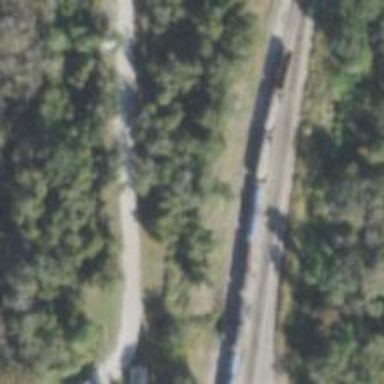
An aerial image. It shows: Railway siding with rails.